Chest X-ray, AP view. Patient: 28 years old, sex F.
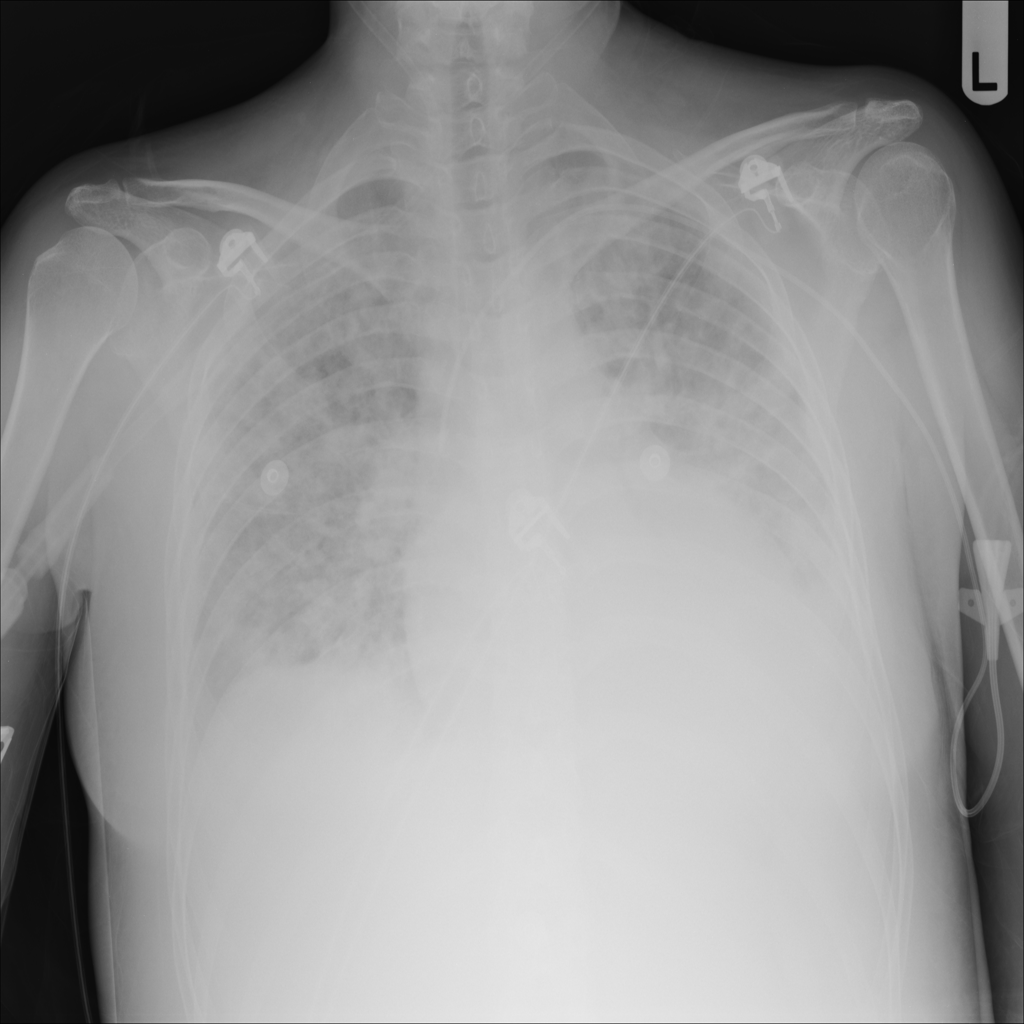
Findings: Pneumonia